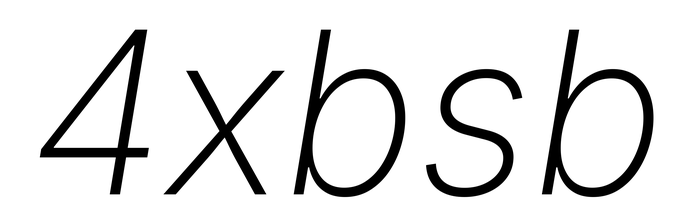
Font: Inter-Italic_ExtraLight_Italic